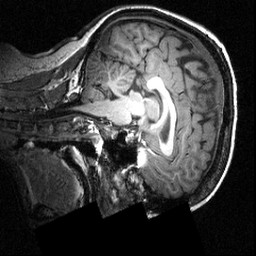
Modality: T1w
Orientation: sagittal
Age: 27
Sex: female
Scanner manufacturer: siemens
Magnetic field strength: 3.951 T
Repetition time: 1.5 s
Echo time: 0.00335 s